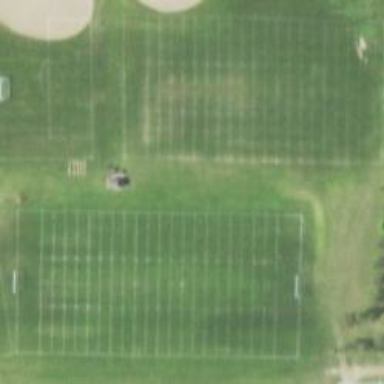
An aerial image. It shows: Grass pitch designated for American football.